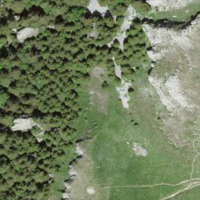
EUNIS habitat code: 44
Species observed at this site:
Rupicapra rupicapra